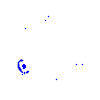
Particle: kaon